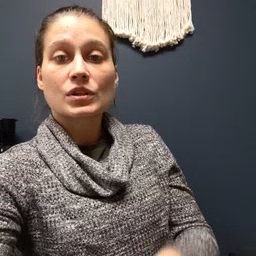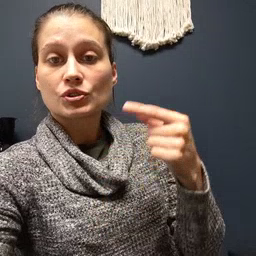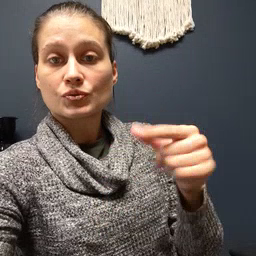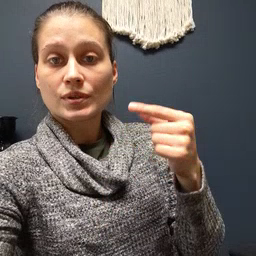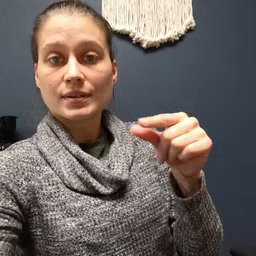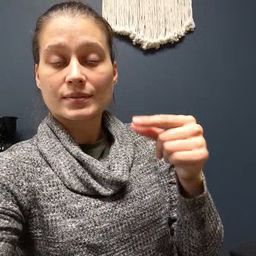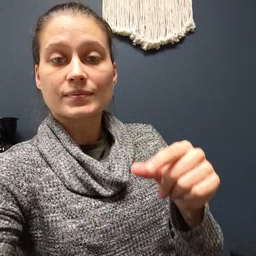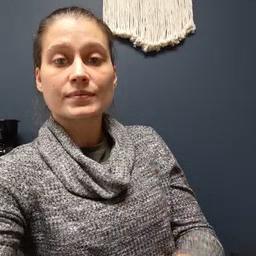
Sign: green